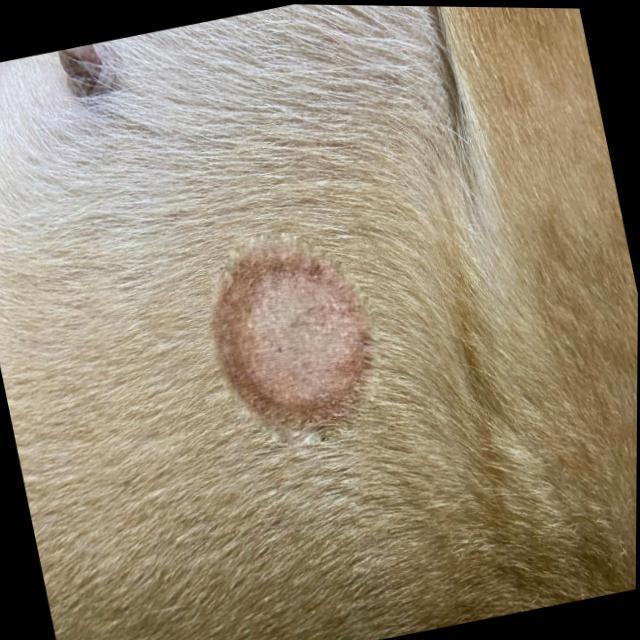
Canine ringworm (Dermatophytosis) — fungal infection caused by Microsporum or Trichophyton. Presents with circular alopecia, scaling, crusting, and broken hairs.